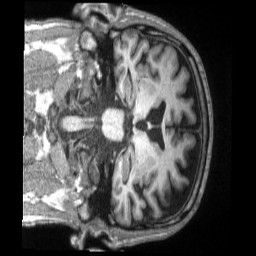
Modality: T1w
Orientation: coronal
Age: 65
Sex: male